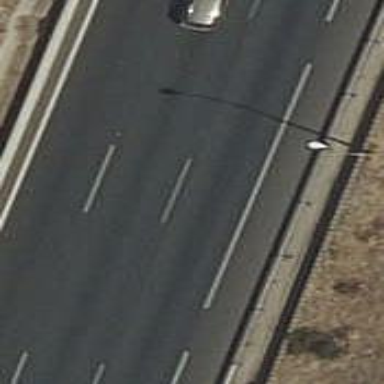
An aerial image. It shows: Asphalt motorway.